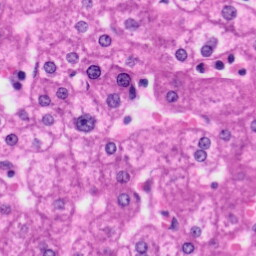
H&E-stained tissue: Liver